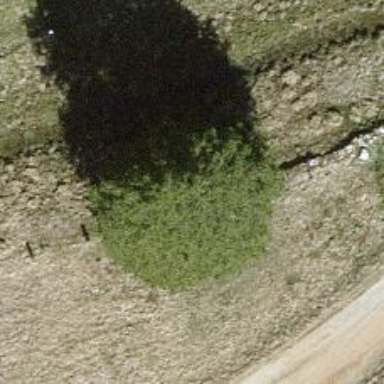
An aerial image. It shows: Beautiful tree in nature.